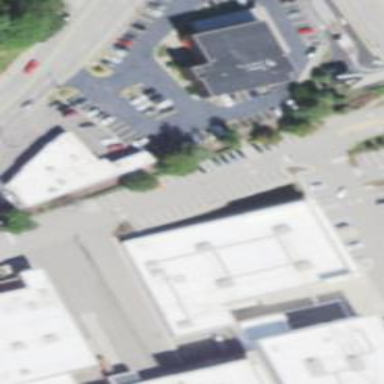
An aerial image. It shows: Retail building.